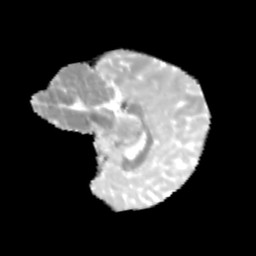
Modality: MD
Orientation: sagittal
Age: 10
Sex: female
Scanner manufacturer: siemens
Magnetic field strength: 3 T
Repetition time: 3.8 s
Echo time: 0.07 s